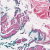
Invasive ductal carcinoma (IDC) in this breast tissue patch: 0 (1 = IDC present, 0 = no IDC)